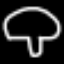
Label: mushroom